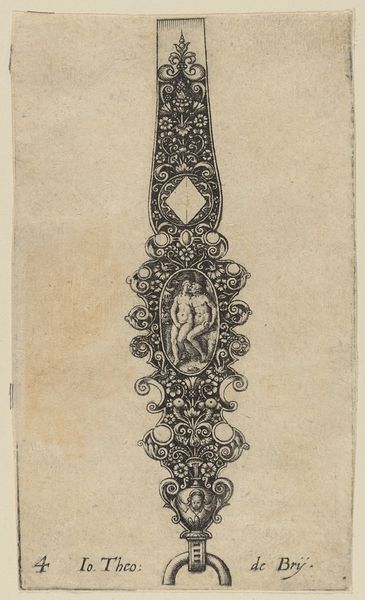
Titel: Schlüsselanhänger, Blatt aus der Folge 'Des Pendants de Cleffs pour les Femmes'
Künstler: Theodor de Bry
Standort: Hamburg
Institution: Museum für Kunst und Gewerbe Hamburg
Schlagwörter: papier, grafik, graphik, ornamente, fotografie, photographie, adam, eva, medaillon, druckgraphik, druckgrafik, stich, kunstgewerbe, versuchung, kupferstich, kunsthandwerk, genesis, groteske, goldschmiedearbeit, reproduktionen, industriedesign, druckerzeugnisse, schweifwerk, ornamentstich, vorlageblätter, sündenfall, schweifwerkgroteske